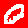
Digit: 0